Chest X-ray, PA view. Patient: 63 years old, sex F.
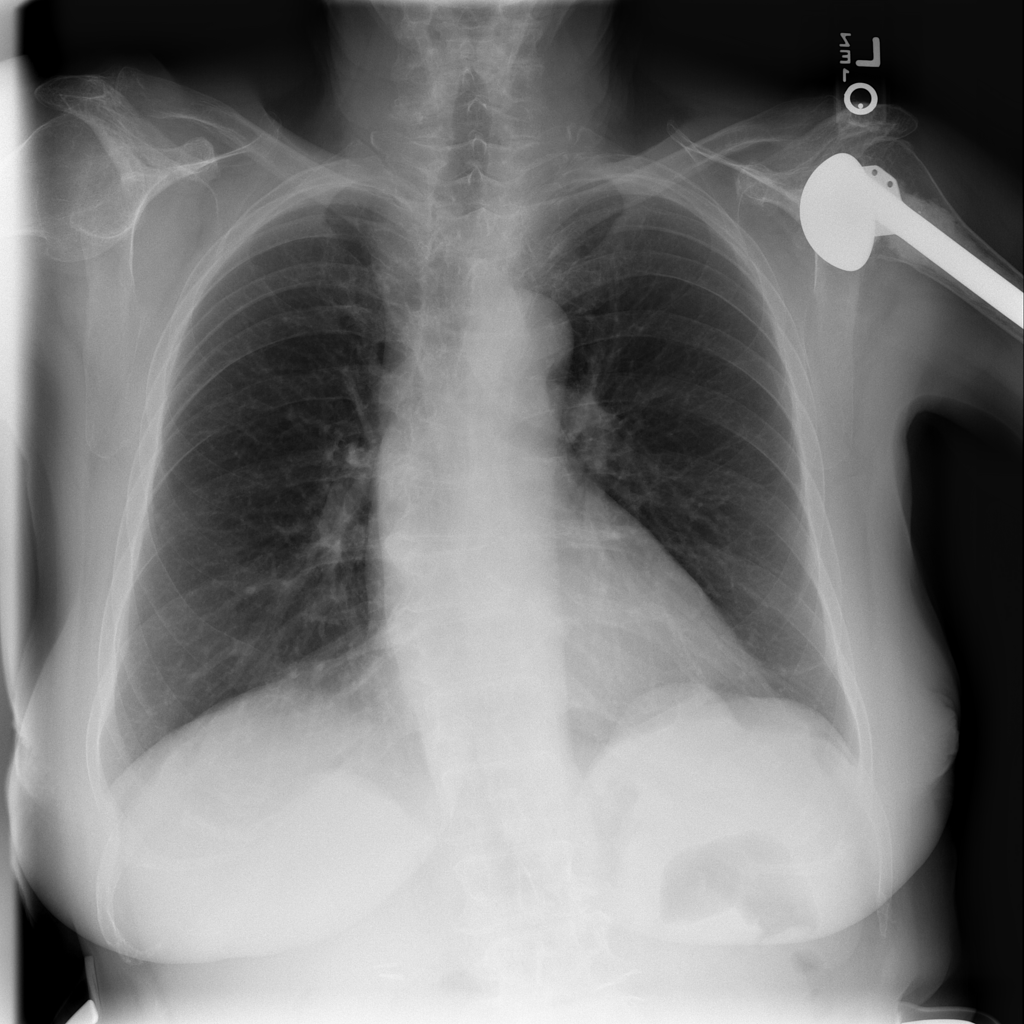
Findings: No Finding